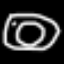
Label: donut